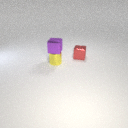
small purple metal cube above small yellow metal cylinder